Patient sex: M
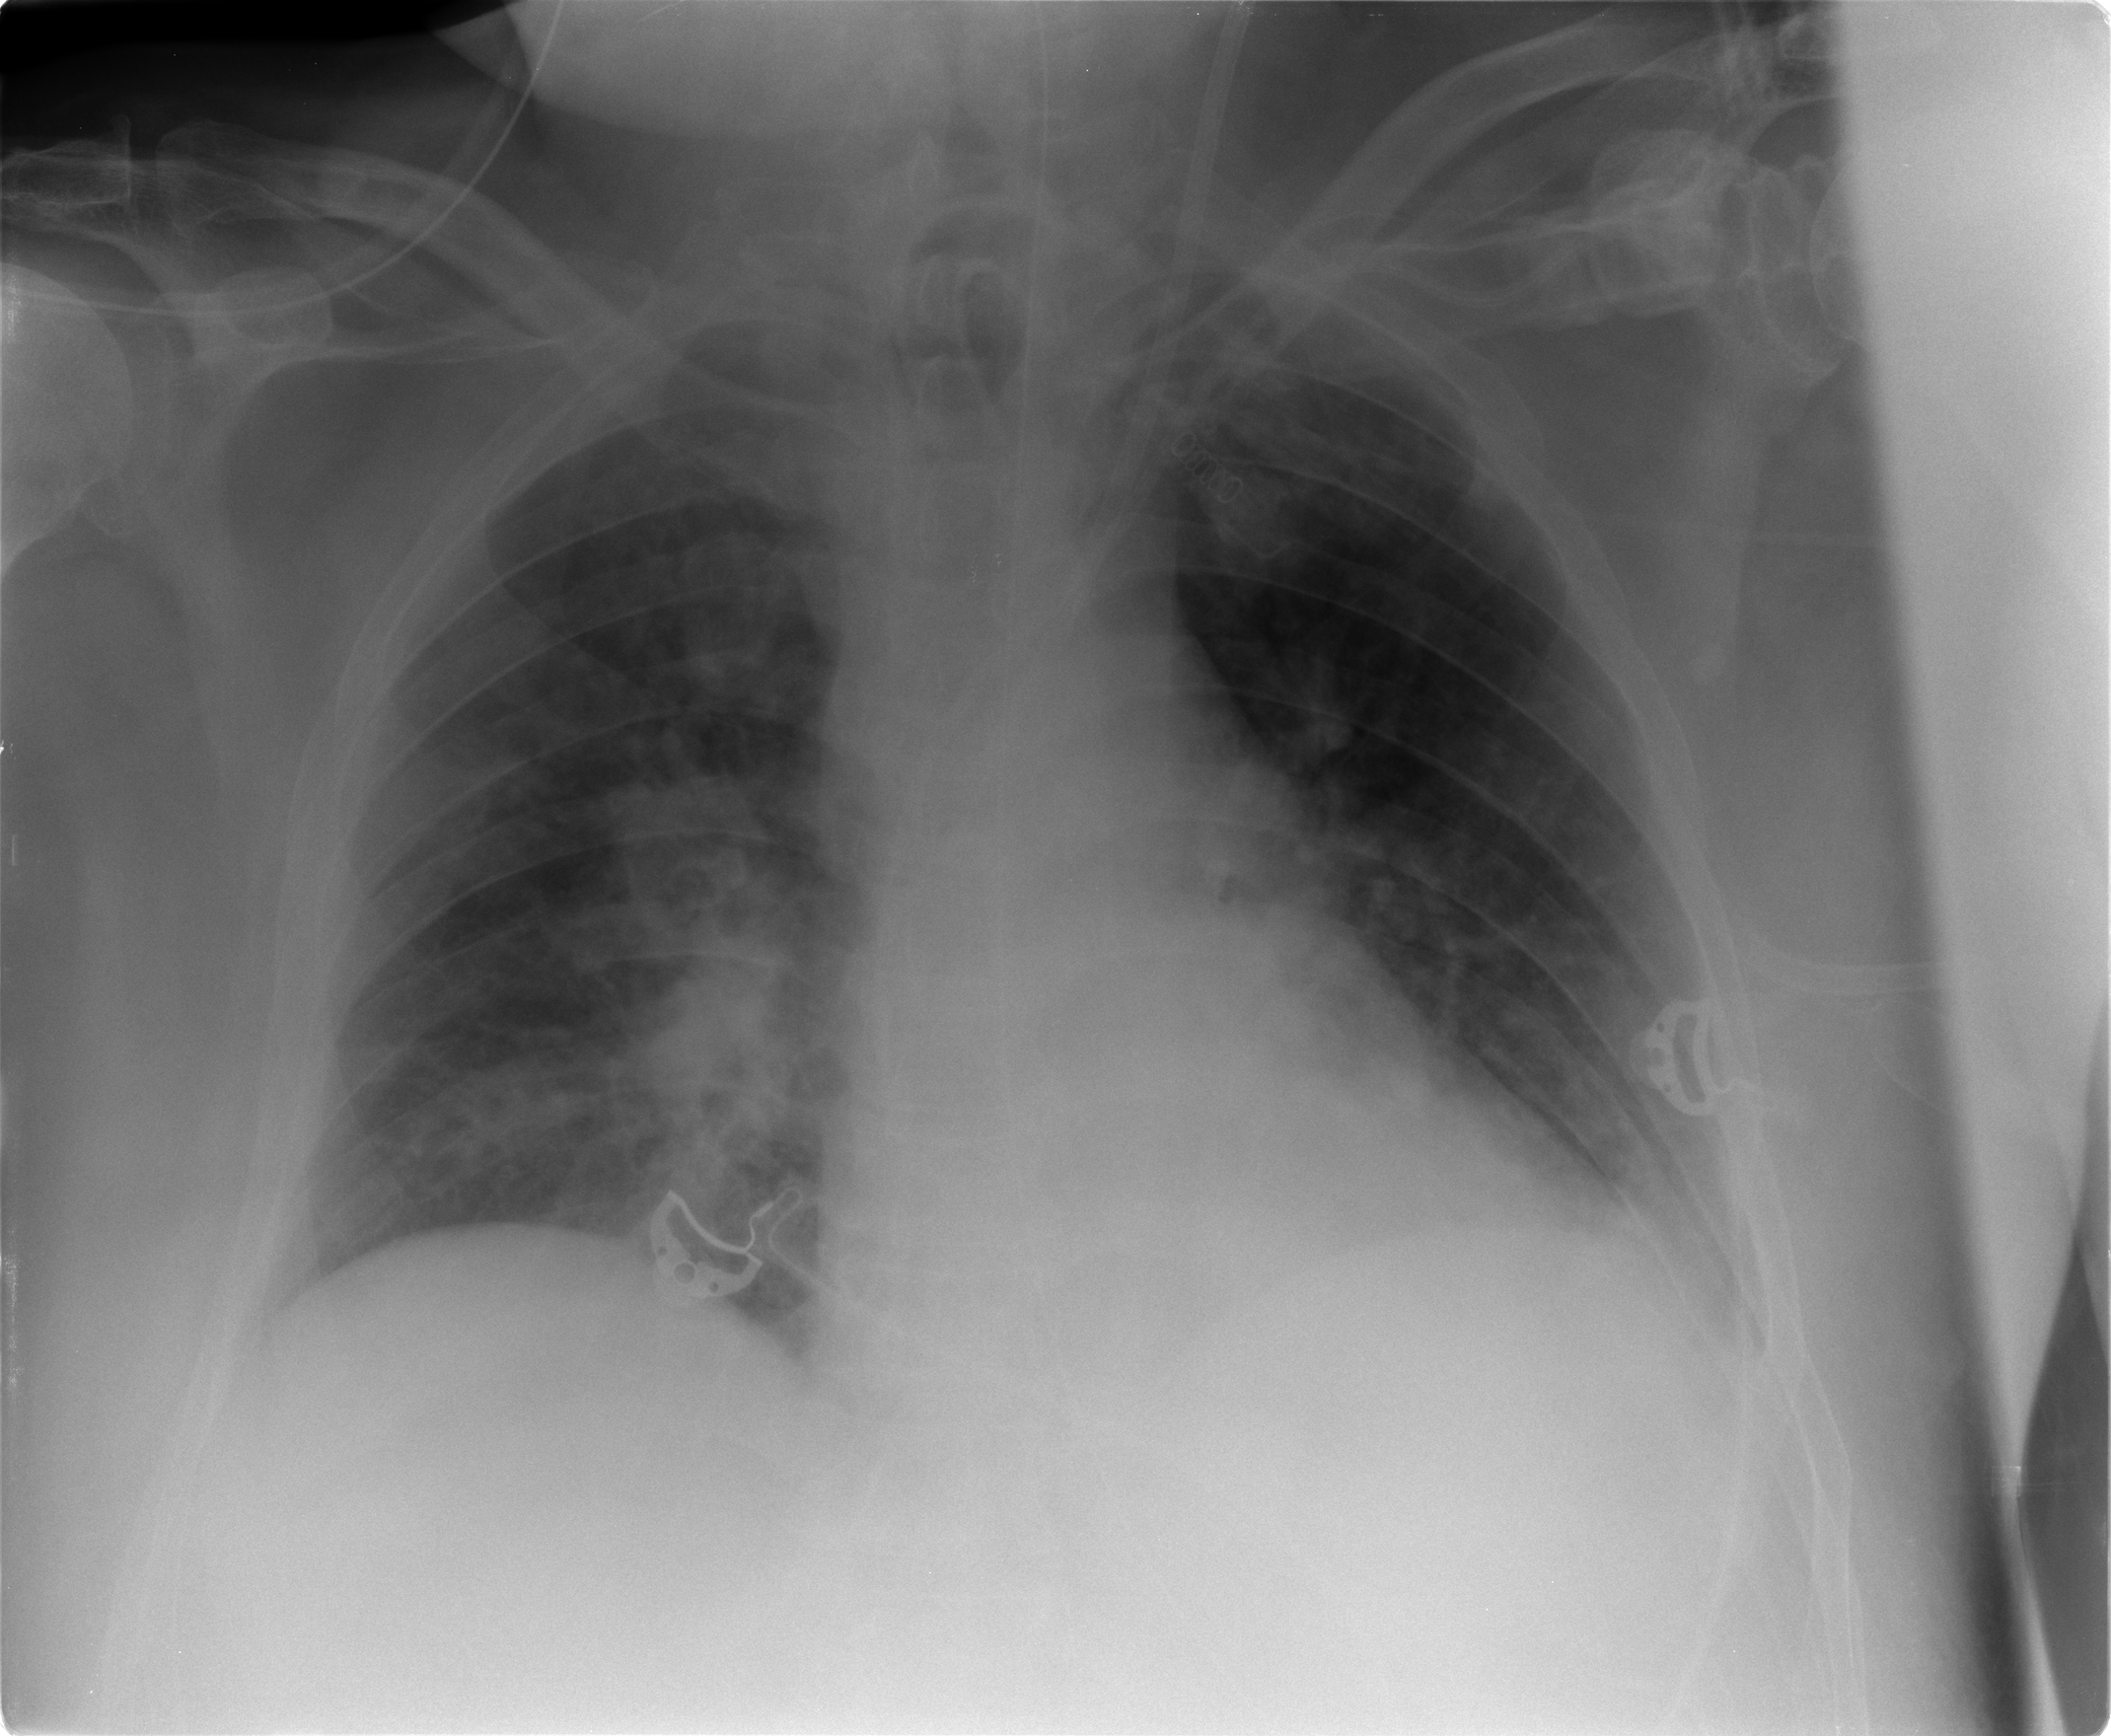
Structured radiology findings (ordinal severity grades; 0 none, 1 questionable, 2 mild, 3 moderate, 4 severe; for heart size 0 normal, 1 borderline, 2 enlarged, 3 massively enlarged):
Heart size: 0
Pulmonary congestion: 2
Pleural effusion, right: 0
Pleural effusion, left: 0
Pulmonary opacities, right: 3
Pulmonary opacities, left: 2
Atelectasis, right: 2
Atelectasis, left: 2